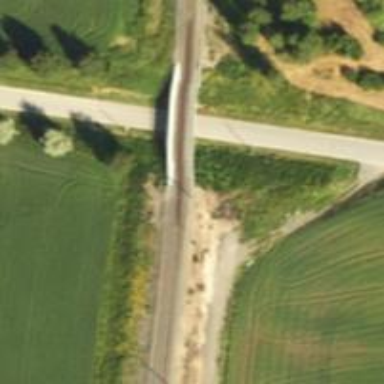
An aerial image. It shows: Railway with continuous electrified contact line.